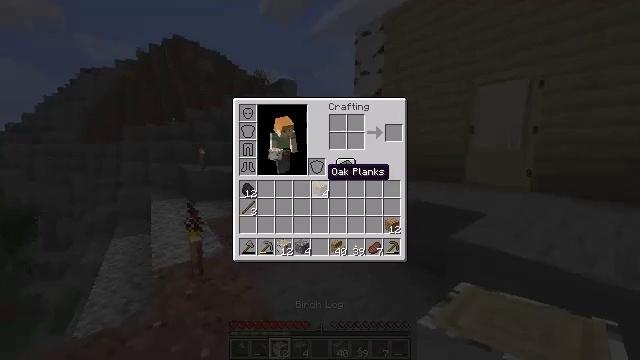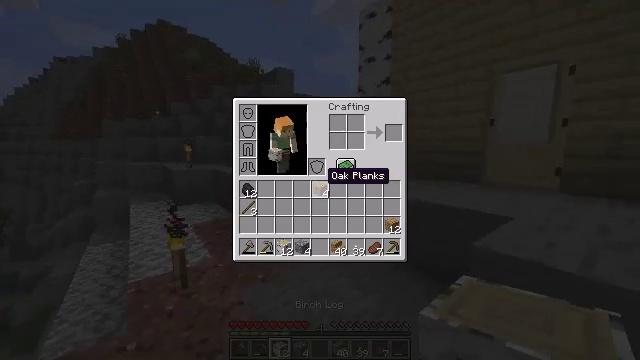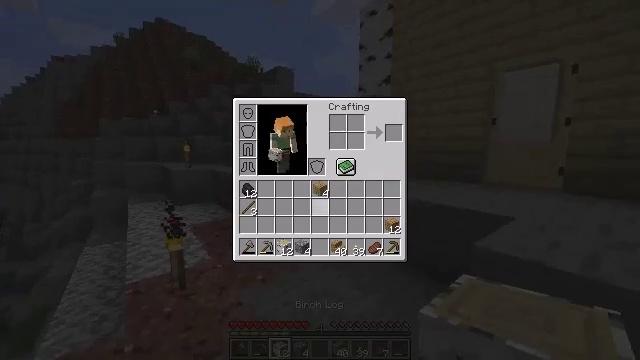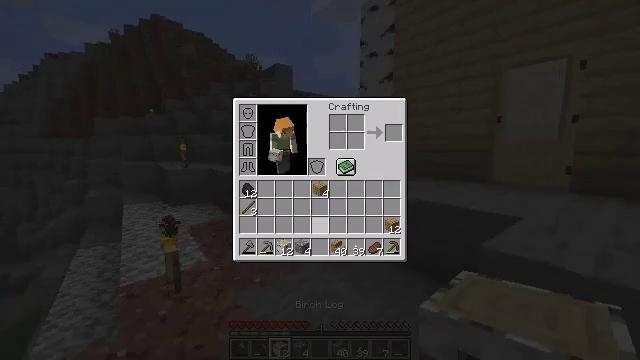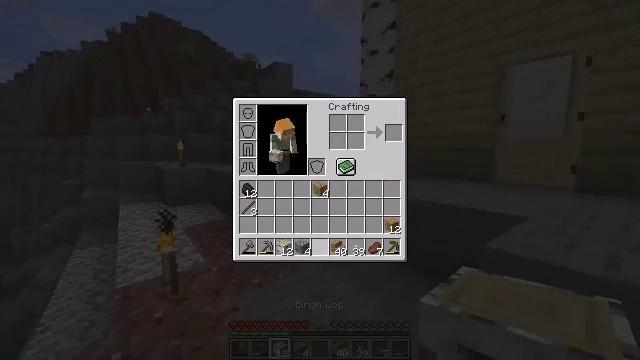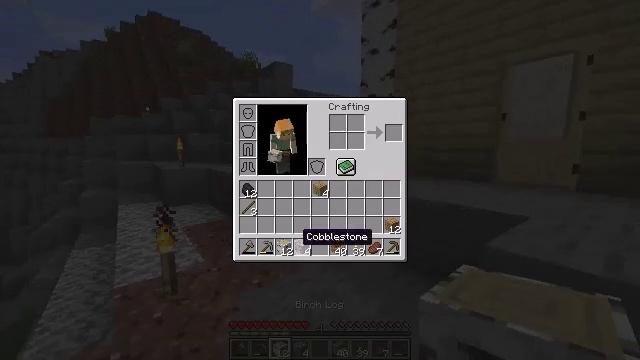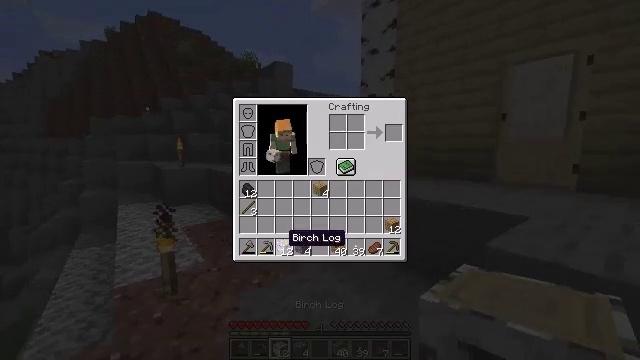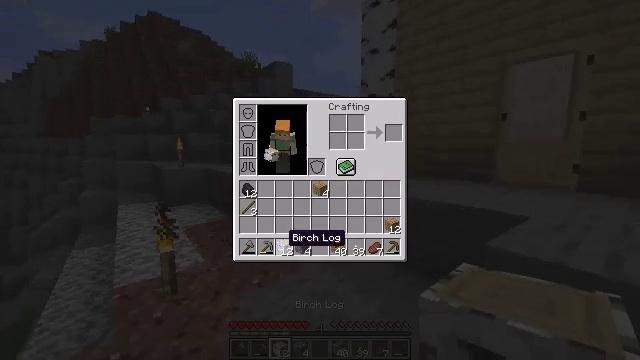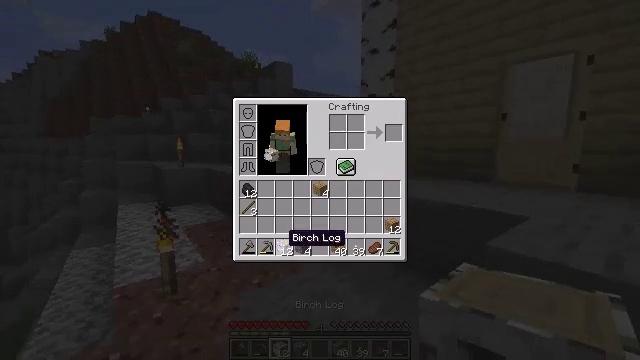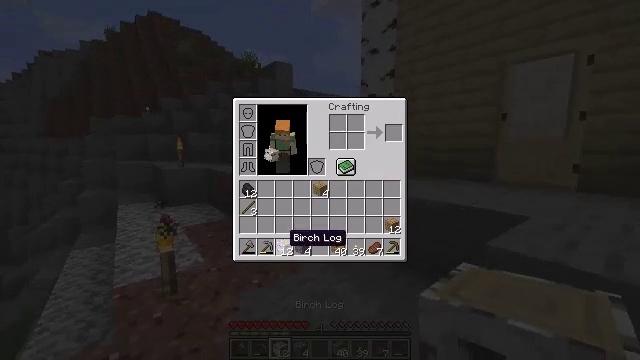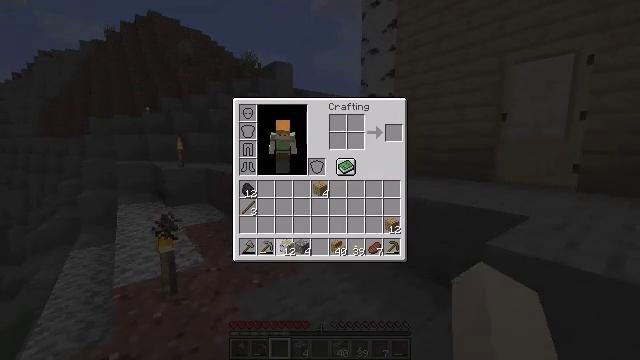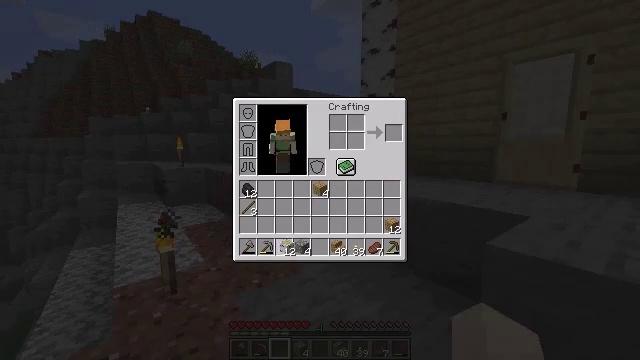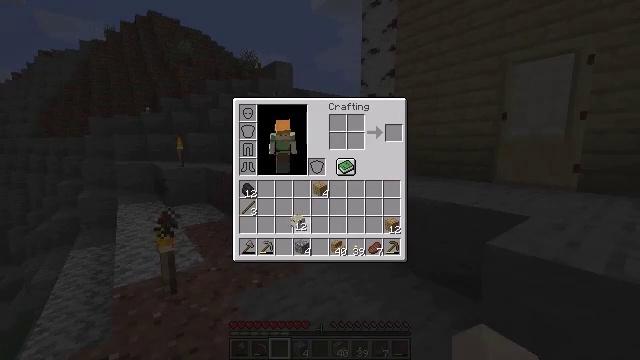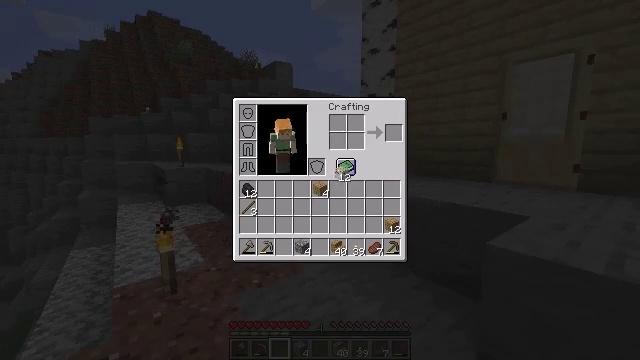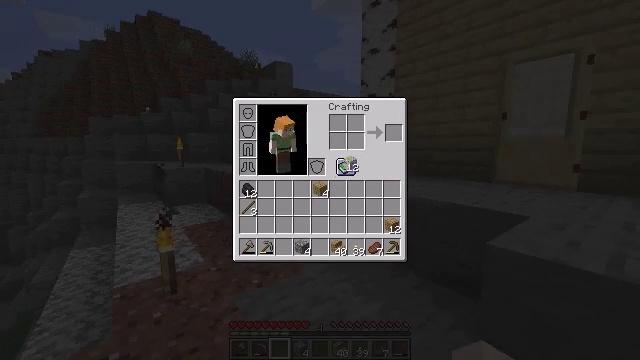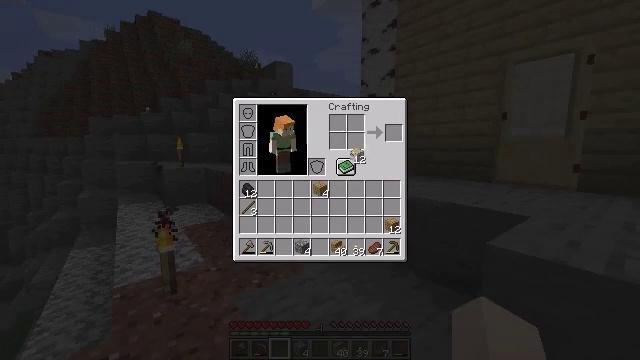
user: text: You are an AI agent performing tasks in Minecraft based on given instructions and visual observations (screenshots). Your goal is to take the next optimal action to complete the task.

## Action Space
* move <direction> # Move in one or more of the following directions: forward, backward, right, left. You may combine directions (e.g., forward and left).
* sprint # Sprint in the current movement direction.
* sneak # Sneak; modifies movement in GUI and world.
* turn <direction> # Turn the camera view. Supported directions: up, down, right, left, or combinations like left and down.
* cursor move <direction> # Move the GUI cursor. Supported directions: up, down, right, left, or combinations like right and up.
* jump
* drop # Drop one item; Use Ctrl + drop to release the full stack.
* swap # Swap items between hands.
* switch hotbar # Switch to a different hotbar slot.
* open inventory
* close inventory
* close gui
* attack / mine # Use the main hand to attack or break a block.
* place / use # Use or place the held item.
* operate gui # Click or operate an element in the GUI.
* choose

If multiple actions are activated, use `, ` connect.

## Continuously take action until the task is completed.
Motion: motion action
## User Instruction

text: Use the crafting grid to make birch planks from birch logs.
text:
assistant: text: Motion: open inventory
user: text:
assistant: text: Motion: cursor move down
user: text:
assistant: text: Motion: cursor move down
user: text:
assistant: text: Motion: cursor move left and down
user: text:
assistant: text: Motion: cursor move left
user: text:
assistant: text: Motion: cursor move left
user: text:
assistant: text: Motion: no_op
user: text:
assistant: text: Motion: no_op
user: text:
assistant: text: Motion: no_op
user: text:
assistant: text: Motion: operate gui
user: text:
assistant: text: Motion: operate gui
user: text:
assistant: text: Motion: cursor move right and up
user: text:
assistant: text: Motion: cursor move right and up
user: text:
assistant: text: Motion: cursor move right and up
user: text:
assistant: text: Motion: cursor move right and up
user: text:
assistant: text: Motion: no_op
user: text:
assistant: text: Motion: no_op
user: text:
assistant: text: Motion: no_op
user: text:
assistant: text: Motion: operate gui
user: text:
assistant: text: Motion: operate gui
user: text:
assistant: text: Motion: no_op
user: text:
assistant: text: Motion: no_op
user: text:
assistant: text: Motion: sneak
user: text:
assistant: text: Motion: sneak
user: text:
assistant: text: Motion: sneak
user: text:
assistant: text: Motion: sneak, cursor move right
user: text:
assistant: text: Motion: sneak
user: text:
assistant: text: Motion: sneak
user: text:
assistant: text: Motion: sneak
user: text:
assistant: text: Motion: sneak, operate gui